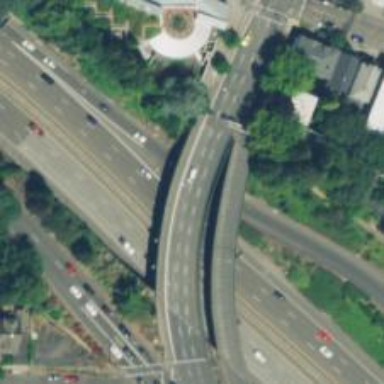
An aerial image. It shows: Secondary road crossing bridge with asphalt surface.